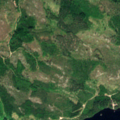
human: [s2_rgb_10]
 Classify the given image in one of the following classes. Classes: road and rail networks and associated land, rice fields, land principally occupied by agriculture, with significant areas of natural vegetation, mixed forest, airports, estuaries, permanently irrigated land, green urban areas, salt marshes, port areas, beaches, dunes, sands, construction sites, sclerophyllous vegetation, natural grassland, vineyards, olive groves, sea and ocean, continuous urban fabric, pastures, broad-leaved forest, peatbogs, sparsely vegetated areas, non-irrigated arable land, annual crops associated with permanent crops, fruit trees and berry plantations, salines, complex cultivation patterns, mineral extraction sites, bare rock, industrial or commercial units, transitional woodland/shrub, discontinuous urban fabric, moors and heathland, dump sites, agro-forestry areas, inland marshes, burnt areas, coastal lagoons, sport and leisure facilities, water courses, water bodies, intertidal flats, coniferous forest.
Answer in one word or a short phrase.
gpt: coniferous forest, mixed forest, transitional woodland/shrub, water bodies